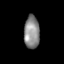
Tissue: skin
Cell type: Epithelial cells
Senescence score: 0.2268
Nuclear area (px): 496
Mean DAPI intensity: 139.351